Field crop: maize
Growth stage: 1
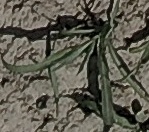
Species: sorghum